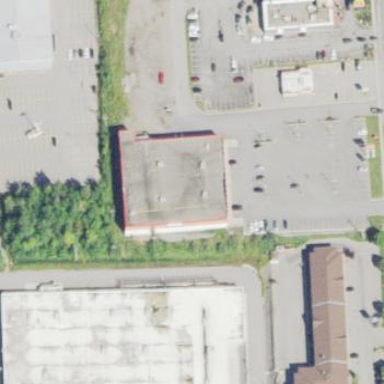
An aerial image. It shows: Retail building.